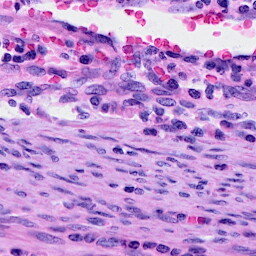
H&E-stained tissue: Cervix